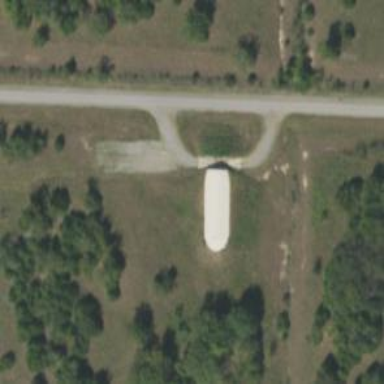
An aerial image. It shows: Military bunker for protection and defense.